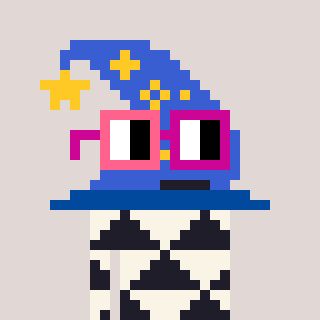
a pixel art character with square pink and red glasses, a wizard hat-shaped head and a grayscale-colored body on a warm background